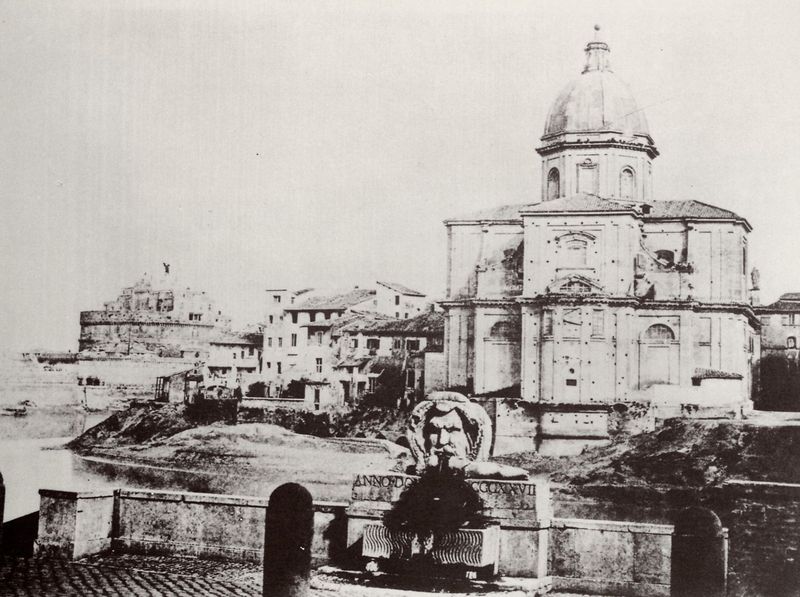
Titel: Der Tiber bei S. Giovanni dei Fiorentini in Rom
Künstler: Italienischer Photograph
Standort: Rom
Institution: Sammlung Incisa della Rocchetta
Schlagwörter: himmel, kopf, mann, meer, wasser, weiß, bäume, fluss, see, stadt, ufer, fenster, grau, mund, schwarz, straße, säulen, dach, gebäude, haus, alt, barock, gesicht, stein, steine, porträt, erde, häuser, kirche, insel, figur, brunnen, turm, skulptur, statue, relief, terrasse, schrift, ansicht, bogen, italien, ort, pflaster, dorf, dächer, mauer, platz, bank, kuppel, geländer, tor, unscharf, befestigung, foto, fotografie, photographie, stadtansicht, bögen, wei, ruine, dom, schwarzweiß, löcher, rom, photo, mauern, kapelle, stadtmauer, mausoleum, aufnahme, wasserspeier, tiber, bauwerk, nischen, arabeske, poller, latein, schwarzwei, südlich, altstadt, kuppek, südeuropa, anno domini, anno, engelsburg, castel, fontane, boccia della verita, hdom, castel sant'angelo, castel santángelo, engelenburg